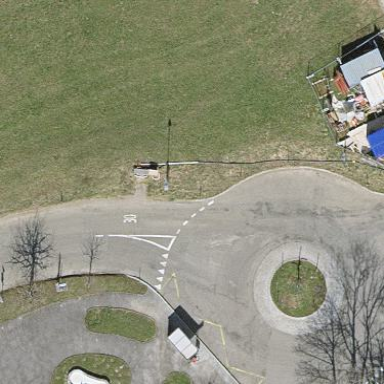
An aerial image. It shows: Unclassified road that forms roundabout at the junction.